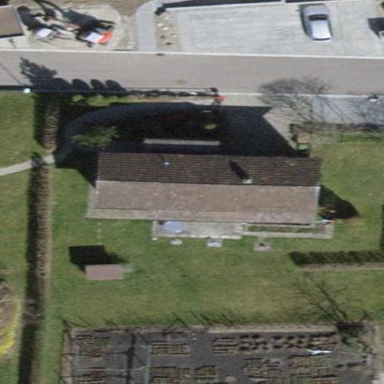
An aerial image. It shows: Building with tile roof.